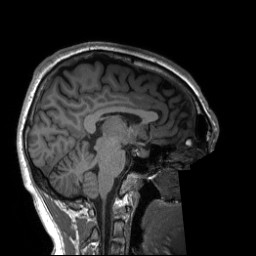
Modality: T1w
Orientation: sagittal